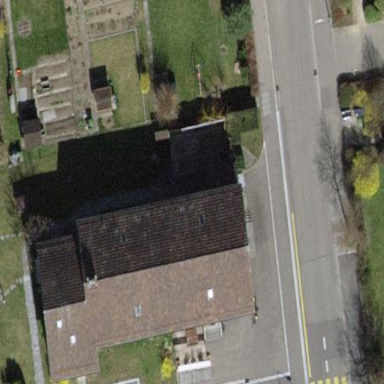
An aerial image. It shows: Building with tile roof.